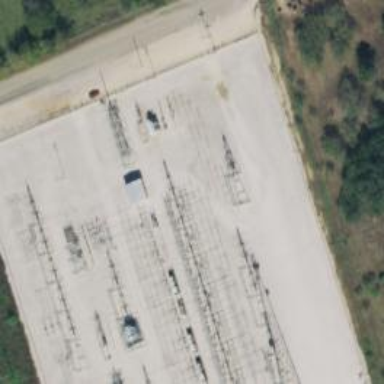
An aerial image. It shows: Switch for power supply.